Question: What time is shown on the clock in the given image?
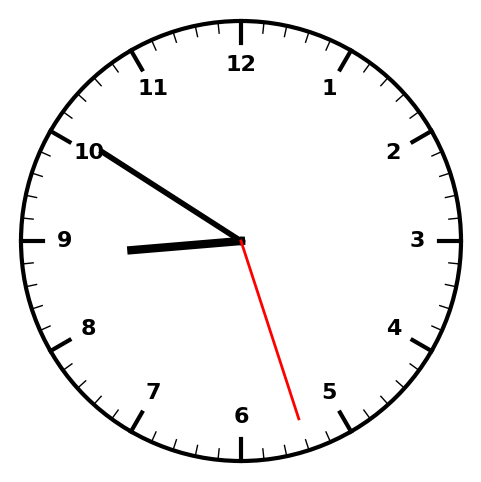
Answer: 08:50:27